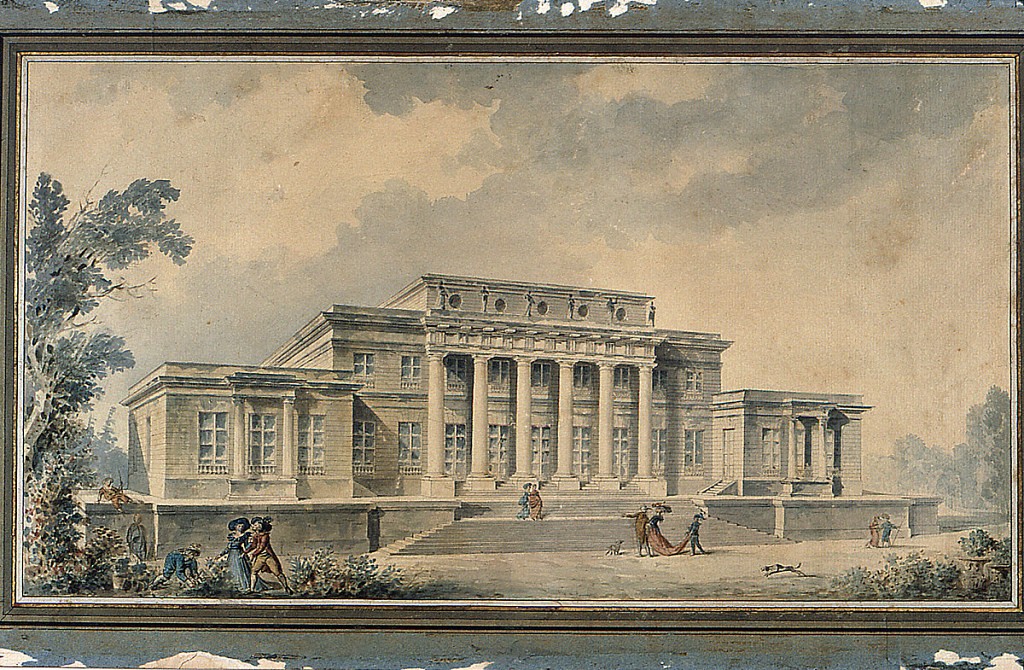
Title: Project for a Country Villa
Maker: Claude-Nicolas Ledoux, French, 1736 – 1806
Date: ca. 1765–70
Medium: Pen and black ink, brush and watercolor, black chalk on paper, lined
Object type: Drawing
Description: A rendering of a country house (villa).  The building is presented from an oblique angle and set against a cloudy sky.  It is elevated on a high podium of rusticated masonry.  The two story main block has a hexastyle portico and attic, one story wings laterally with aedicule framings at the central of their three windows.  The central colonnade is of Doric order.  On the attic level, six statues are displayed, positioned on the facade, between round windows.  Trees and bushes are depicted in front of the house, especially towards the edges of the sheet.  Several figures scattered across the foreground.